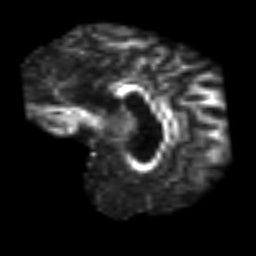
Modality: FA
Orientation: sagittal
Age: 40
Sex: male
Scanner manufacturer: siemens
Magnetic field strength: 3 T
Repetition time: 3.2 s
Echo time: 0.081 s